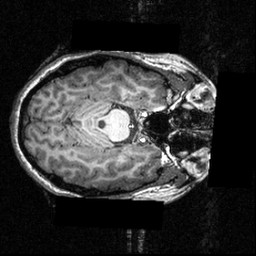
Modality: T1w
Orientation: axial
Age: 24
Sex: female
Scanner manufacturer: siemens
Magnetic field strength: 3.951 T
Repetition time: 1.5 s
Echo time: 0.00335 s